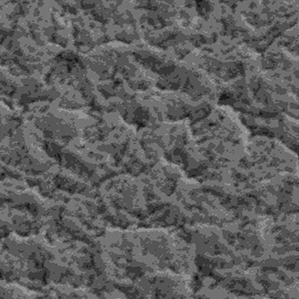
Label: frost